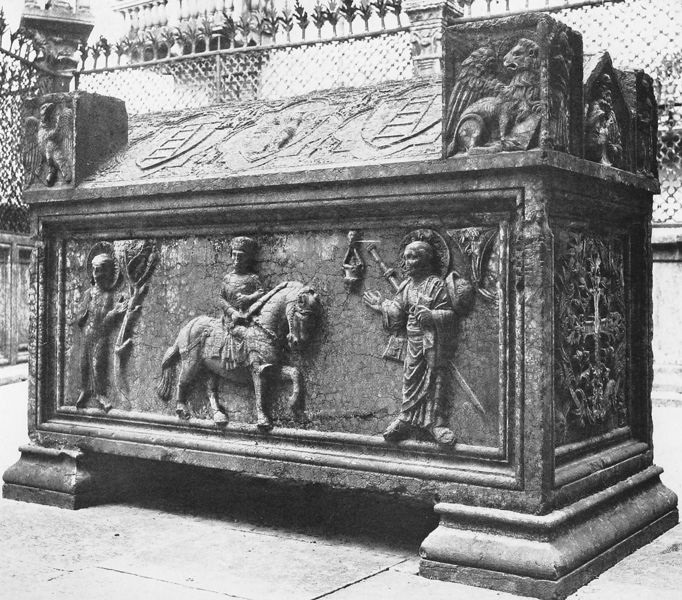
Titel: Scaligergräber
Standort: Verona (EU - I - Toskana)
Schlagwörter: adler, baum, fuß, mann, frankreich, männer, johannes, stein, kirche, pferd, reiter, engel, relief, füße, leiter, plastik, fotografie, truhe, kreuz, denkmal, schwert, wappen, heiligenschein, sarg, löwen, christus, grab, löwe, geflügelt, stier, sakral, grabmal, sarkophag, tumba, bildhauerarbeit, markus, grablege, martin, pilger, evangelisten, lukas, matthäus, außenbereich, reliquien, 1450, reliqiuen, kryptum, königlicher sarkophag, tombo, lukasstier